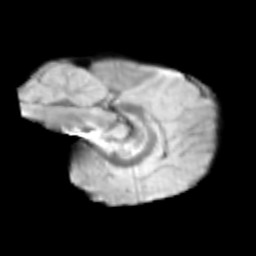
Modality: T2w
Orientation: sagittal
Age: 12
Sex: male
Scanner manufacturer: siemens
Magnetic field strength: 3 T
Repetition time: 3.8 s
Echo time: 0.07 s